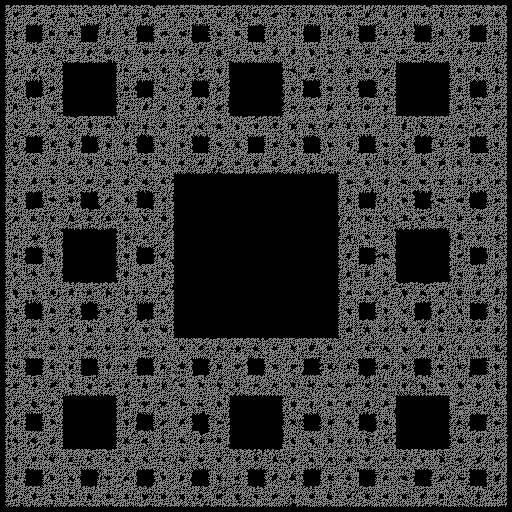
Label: sierpinski_carpet